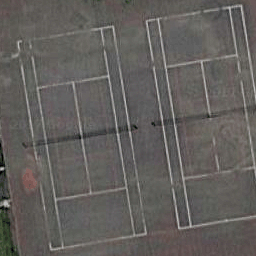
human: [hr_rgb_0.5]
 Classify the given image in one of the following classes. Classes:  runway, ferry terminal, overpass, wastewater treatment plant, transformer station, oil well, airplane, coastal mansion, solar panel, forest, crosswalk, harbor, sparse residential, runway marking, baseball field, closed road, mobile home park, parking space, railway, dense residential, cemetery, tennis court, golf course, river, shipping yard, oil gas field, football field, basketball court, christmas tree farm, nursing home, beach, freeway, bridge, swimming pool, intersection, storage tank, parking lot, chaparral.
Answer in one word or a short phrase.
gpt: tennis court